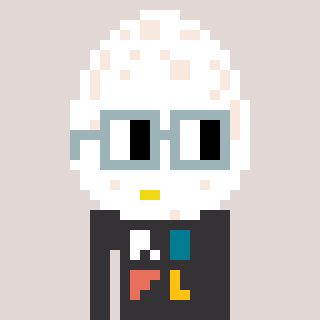
a pixel art character with square dark gray glasses, a egg-shaped head and a grayscale-colored body on a warm background